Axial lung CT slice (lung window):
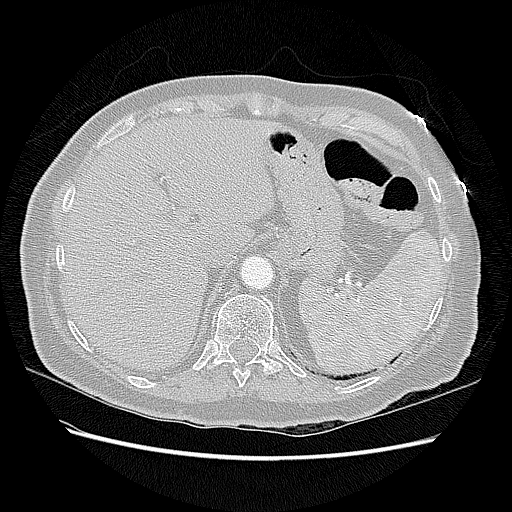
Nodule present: no